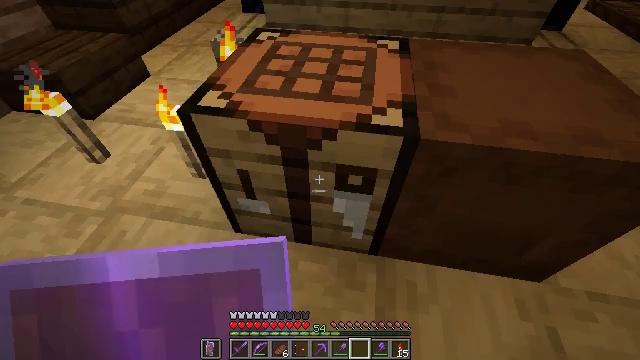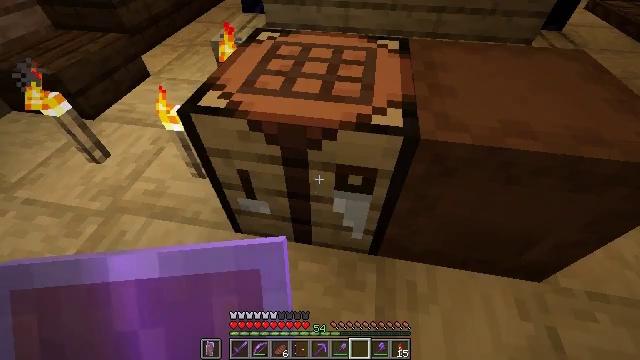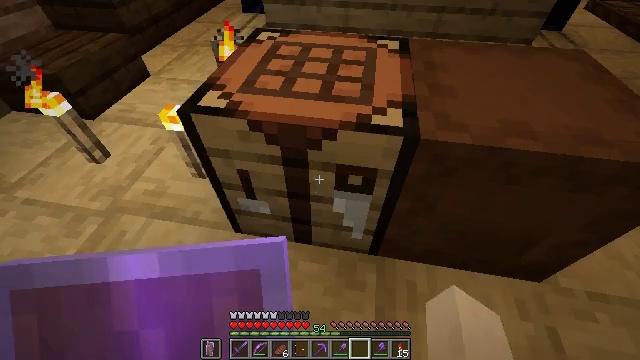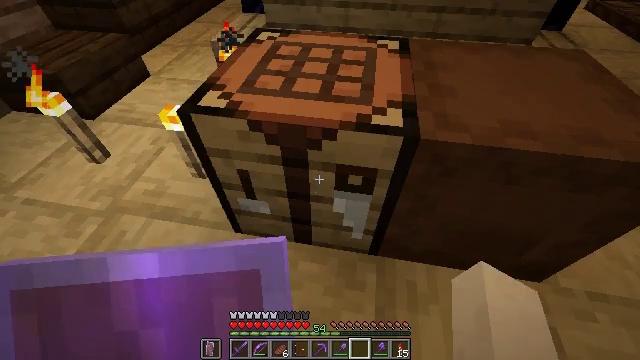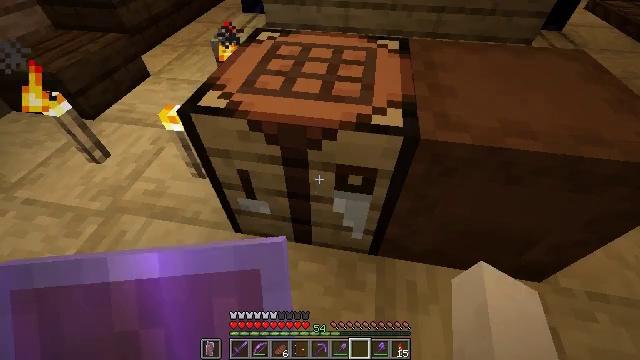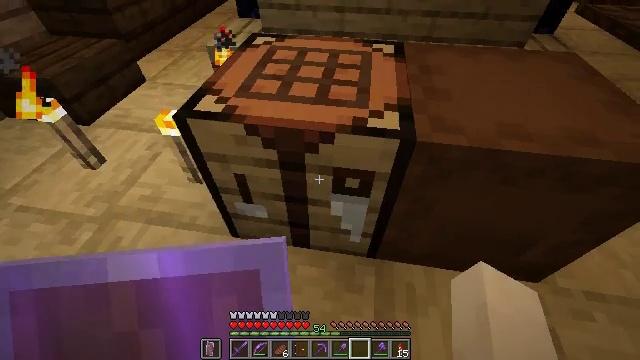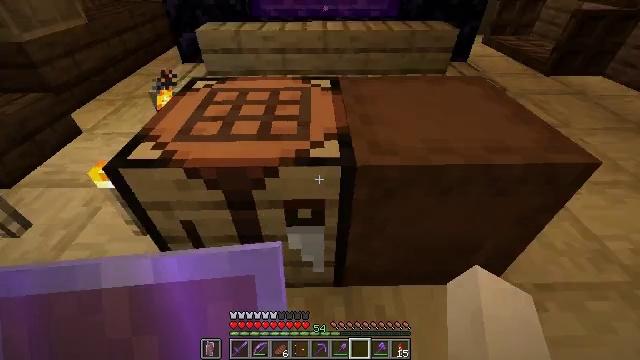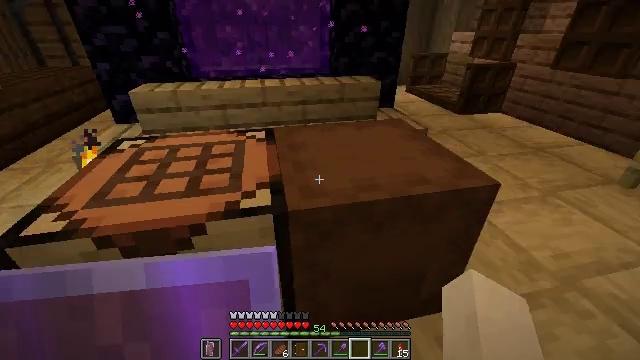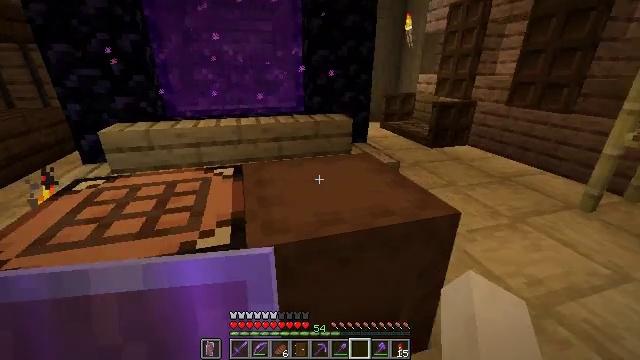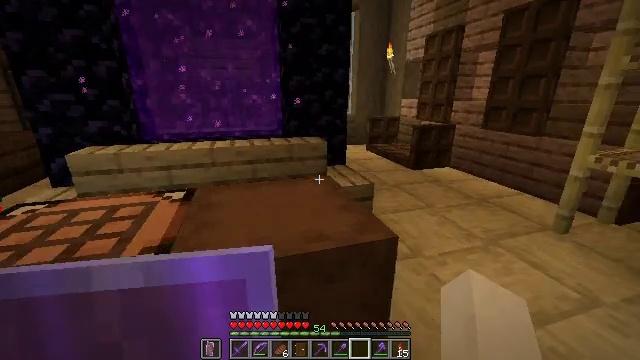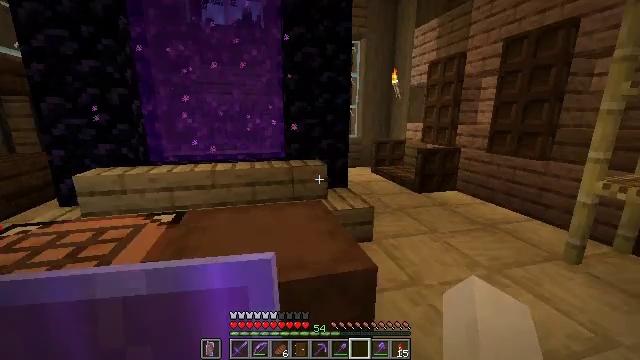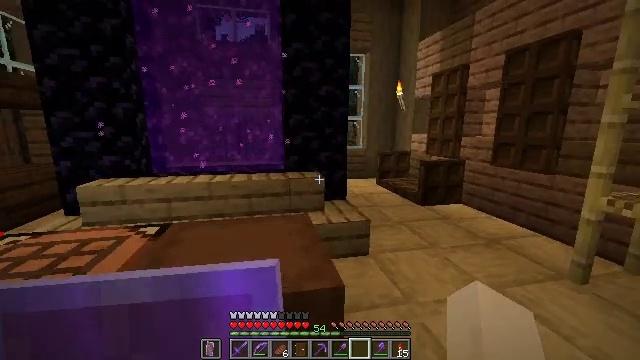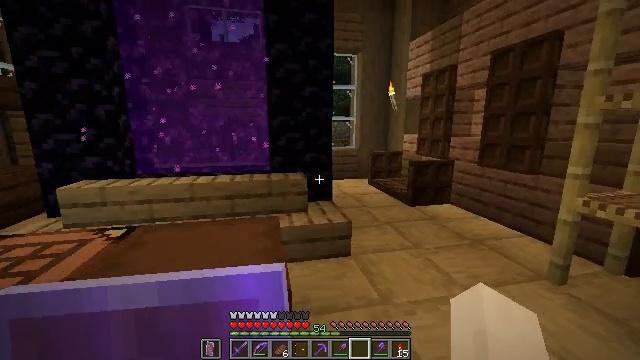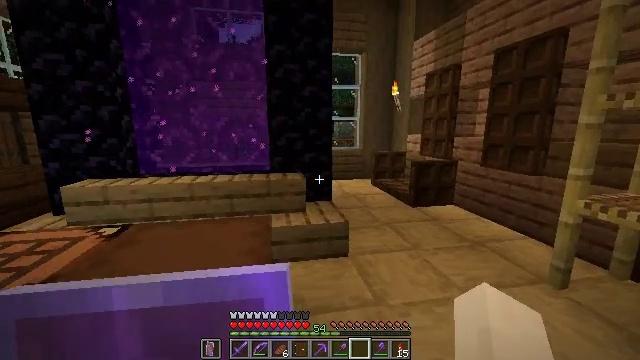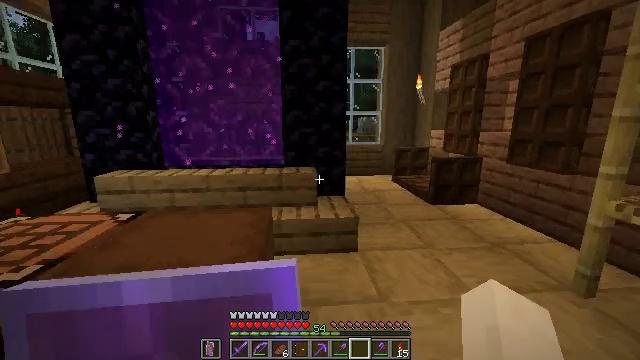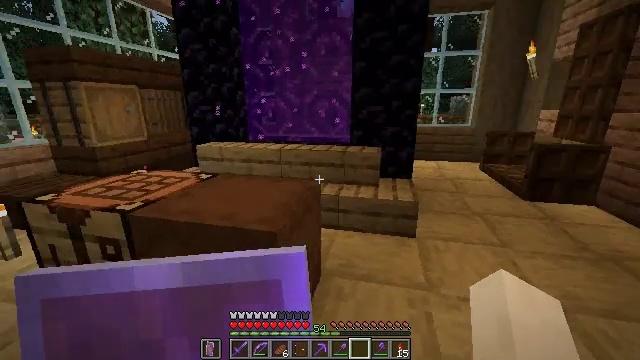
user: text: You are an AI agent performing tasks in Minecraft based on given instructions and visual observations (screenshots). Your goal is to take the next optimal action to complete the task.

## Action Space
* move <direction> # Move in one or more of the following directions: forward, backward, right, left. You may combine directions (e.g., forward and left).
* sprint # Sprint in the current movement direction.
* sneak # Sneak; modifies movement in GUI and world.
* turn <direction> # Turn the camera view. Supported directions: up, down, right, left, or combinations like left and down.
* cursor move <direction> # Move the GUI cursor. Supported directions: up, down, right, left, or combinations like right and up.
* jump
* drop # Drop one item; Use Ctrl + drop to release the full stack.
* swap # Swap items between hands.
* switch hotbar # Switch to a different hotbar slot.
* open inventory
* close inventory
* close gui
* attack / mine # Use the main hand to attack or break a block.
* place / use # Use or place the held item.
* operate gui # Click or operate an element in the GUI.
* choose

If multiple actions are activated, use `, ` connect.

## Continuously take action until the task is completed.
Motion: motion action
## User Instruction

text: craft item air
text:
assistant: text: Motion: no_op
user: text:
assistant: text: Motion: no_op
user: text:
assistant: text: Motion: no_op
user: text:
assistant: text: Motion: no_op
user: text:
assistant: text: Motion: no_op
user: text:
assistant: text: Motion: move right, turn right and up
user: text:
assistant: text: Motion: move right, turn right and up
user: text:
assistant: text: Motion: move right, turn right and up
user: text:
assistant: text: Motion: move right, turn up
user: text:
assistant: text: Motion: move right, turn left and up
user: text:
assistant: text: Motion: move right, turn left and up
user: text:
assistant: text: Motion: move right
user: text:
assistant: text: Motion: move right, turn left
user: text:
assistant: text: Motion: move right, turn left and down
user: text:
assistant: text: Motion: move right, turn left and down
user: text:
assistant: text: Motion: move right, turn left and down
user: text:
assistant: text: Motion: move right, turn left
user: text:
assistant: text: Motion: no_op
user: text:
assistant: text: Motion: no_op
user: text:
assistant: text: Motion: no_op
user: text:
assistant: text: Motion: no_op
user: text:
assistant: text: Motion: no_op
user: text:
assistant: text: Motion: no_op
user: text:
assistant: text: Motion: no_op
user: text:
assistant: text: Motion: turn right
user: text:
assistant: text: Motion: no_op
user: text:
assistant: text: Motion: no_op
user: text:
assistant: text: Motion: no_op
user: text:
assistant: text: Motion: no_op
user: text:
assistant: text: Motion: no_op